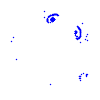
Particle: electron